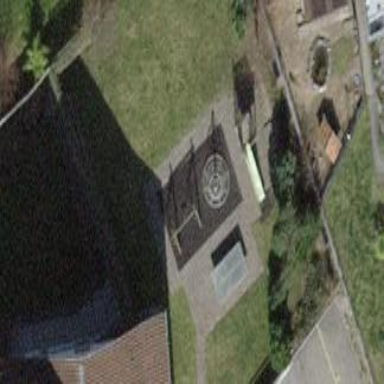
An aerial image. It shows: Playground area for leisure land.